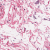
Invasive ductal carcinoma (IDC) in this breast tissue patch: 0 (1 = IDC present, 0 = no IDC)